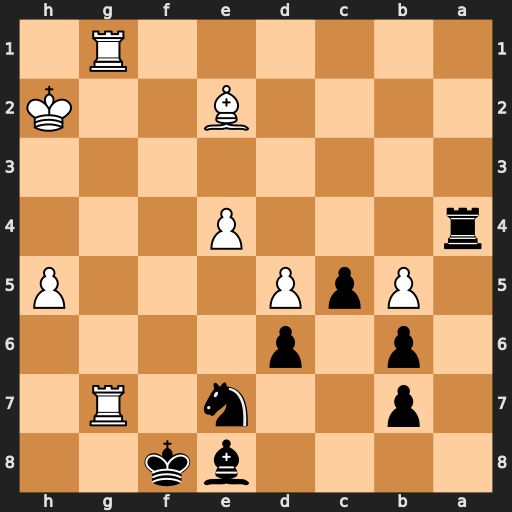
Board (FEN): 4bk2/1p2n1R1/1p1p4/1PpP3P/r3P3/8/4B2K/6R1
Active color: b
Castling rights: -
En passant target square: -
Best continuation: Rxe4